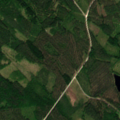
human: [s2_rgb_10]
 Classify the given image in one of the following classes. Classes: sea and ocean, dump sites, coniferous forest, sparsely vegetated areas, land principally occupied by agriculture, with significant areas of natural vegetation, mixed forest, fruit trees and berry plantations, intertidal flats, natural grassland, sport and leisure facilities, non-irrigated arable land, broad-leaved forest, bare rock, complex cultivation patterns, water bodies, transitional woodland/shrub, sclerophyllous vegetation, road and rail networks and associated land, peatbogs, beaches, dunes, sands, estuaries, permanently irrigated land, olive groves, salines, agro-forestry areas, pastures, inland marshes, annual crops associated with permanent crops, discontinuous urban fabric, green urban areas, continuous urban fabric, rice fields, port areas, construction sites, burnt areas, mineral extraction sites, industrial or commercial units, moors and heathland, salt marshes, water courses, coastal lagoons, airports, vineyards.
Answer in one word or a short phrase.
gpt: coniferous forest, mixed forest, transitional woodland/shrub